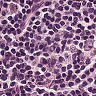
Metastatic tissue present: no